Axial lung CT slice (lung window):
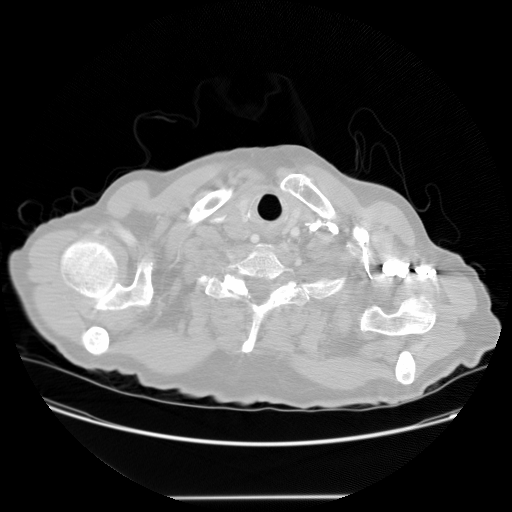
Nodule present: no